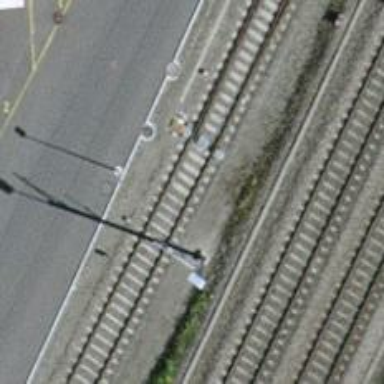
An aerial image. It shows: Railway switch.